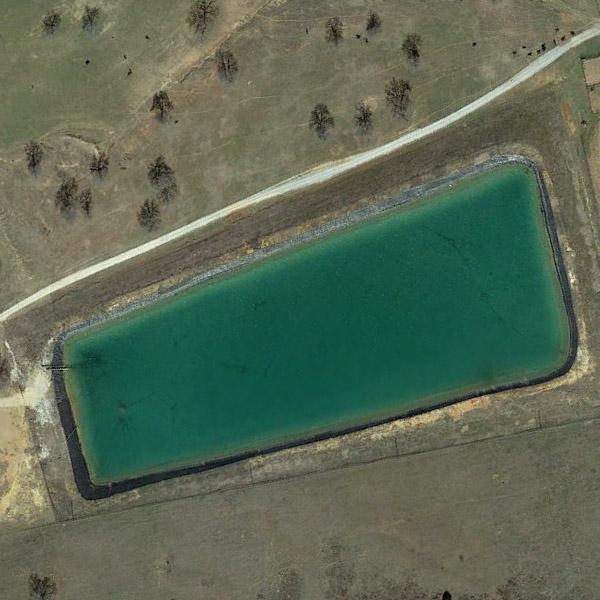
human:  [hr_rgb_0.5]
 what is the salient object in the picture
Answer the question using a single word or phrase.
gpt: pond